Question: so confused at the moment I am trying to place a social icon below a h3 tag that is in the same bootstrap row however having a nightmare doing it.
I am trying to create this effect:

However I cant seem to get those icons below the phone number element when they are in the same row, they just sit on the same line.
The logo is also in the same row as the phone number element so if I created another row and placed the icons in that row they appear to far down the page.
Here is an example of my code:
HTML
'''
<div class="container hidden-sm hidden-xs">
<div class="row">
<div class="brand col-md-6 col-sm-6"><img src="media/img/logo.png" alt="Driven Car Sales" class="img-rounded logo-custom"></div>
<div class="phone-div col-md-6 col-sm-6">
<h3 class="phone-number"><i class="glyphicon glyphicon-phone"></i> <PHONE></h3>
<img src="media/img/facebook-icon.png" alt="Facebook" class="facebook-icon">
</div>
</div>
</div>
'''
CSS
'''
.phone-number {
color: #fff;
margin-top: 20px;
display: inline-block;
font: 600 2em 'Open Sans', sans-serif;
float: right;
}
.facebook-icon {
display: block;
height: 30px;
float: right;
}
/* main logo */
.logo-custom {
height: 75px;
}
@media only screen and (max-width : 1199px) {
.logo-custom {
height: 61px;
}
}
'''
Any tips on what I might be able to do to create this effect?
Thanks, Nick :)
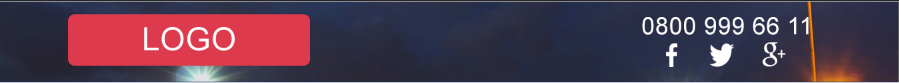
Answer: I think you might be just over-complicating things in your own mind. Forget about Bootstrap for a minute, if you wanted to just make a page that has two elements stacked one on top of the other, then you'd make sure to use block elements (which means that they will take up 100% the width of the container they are in by default).
The thing is that your custom css is actually because you are expressly setting the phone number to be 'display: inline-block;' and making both elements use 'float:right'. Just remove those from your css rules and you'll get your desired effect:
'''
.phone-number {
color: #fff;
margin-top: 20px;
font: 600 2em sans-serif;
}
.facebook-icon {
display: block;
height: 30px;
}
'''
If you want the items to align to the right, just add the Bootstrap helper class: 'text-right' to the column div or add 'text-align: right' to your css rules.
Also, you can streamline your markup. If you want the entire container to be hidden on sm and xs devices, then all you have to have in your col classes is 'col-md-6'. And, if you didn't want your container to be hidden at the xs and sm breakpoints, then all you would need is col-sm-6, because that alone would set the columns to be 50% for ALL viewports that are larger than 767px. Remember, col classes are additive. When you add a col class, it's like saying: "make this column this width from this viewport size and up until I tell you otherwise".